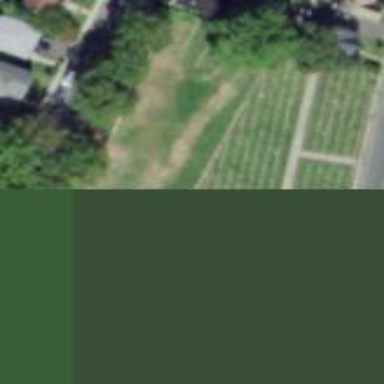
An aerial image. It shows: Cemetery.